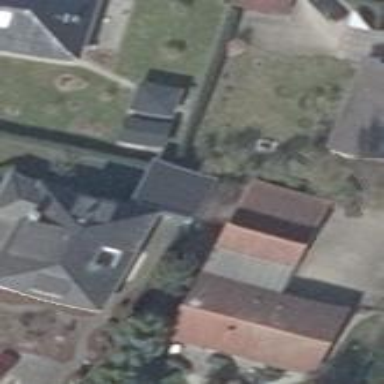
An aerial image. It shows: Building with hipped roof.